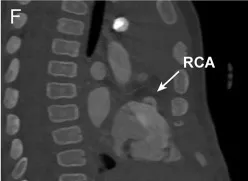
(D-F) depict the axial, coronal, and sagittal panel of the 6-months follow-up CTA, respectively. The white arrows indicate the mild dilated RCA.
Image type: radiology (ct)